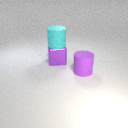
large purple rubber cylinder in front of large purple metal cube